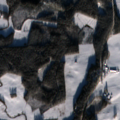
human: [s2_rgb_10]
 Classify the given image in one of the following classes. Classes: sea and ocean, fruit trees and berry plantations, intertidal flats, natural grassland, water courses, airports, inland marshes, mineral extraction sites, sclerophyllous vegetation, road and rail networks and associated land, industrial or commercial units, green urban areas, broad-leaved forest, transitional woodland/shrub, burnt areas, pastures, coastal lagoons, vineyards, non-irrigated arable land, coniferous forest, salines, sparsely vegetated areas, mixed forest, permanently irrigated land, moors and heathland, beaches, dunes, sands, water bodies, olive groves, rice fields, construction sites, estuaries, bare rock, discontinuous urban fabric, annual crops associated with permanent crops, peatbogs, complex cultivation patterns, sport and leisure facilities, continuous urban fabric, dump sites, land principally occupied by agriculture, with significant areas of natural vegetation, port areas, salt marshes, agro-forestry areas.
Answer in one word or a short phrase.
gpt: non-irrigated arable land, land principally occupied by agriculture, with significant areas of natural vegetation, coniferous forest